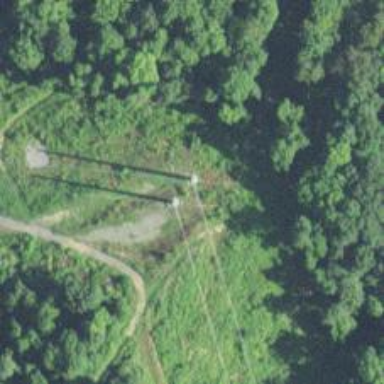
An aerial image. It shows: Power tower.